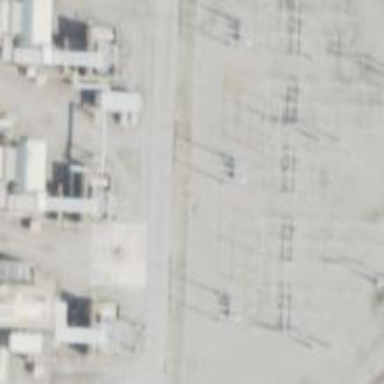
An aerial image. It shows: Switch used for power control.